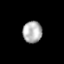
Tissue: lung
Cell type: Epithelial cells
Senescence score: 0.2197
Nuclear area (px): 409
Mean DAPI intensity: 176.526